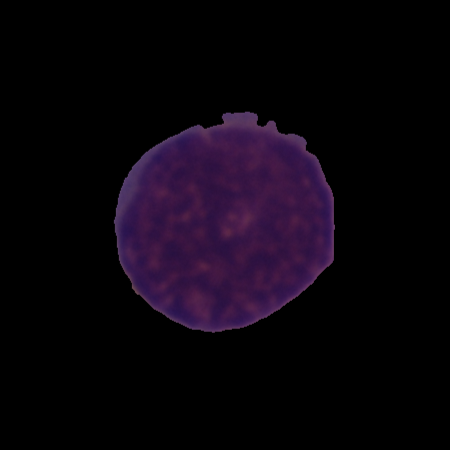
Label: cancer